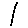
Label: line